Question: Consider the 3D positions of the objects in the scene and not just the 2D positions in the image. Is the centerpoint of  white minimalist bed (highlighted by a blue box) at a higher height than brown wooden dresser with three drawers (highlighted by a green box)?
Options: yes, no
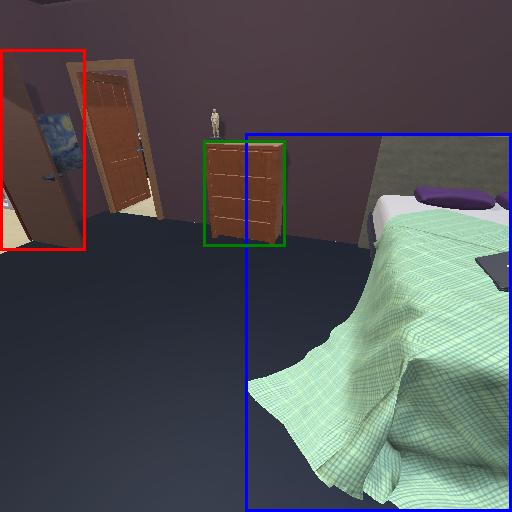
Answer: yes